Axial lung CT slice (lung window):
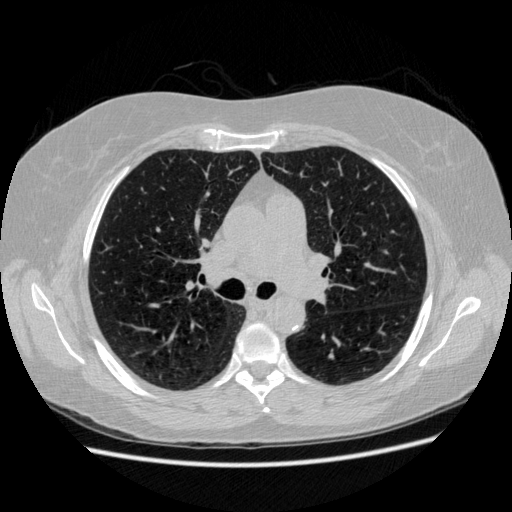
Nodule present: no